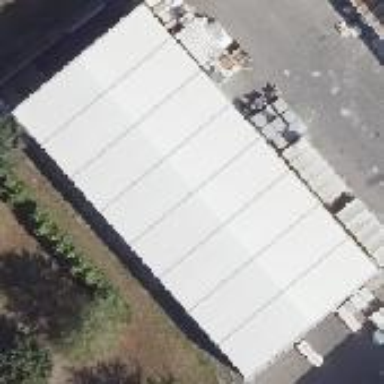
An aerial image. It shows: Commercial building with gabled roof.